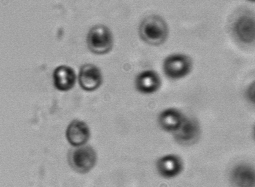
Label: Phaeocystis